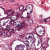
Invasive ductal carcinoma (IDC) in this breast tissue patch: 0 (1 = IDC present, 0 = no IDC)